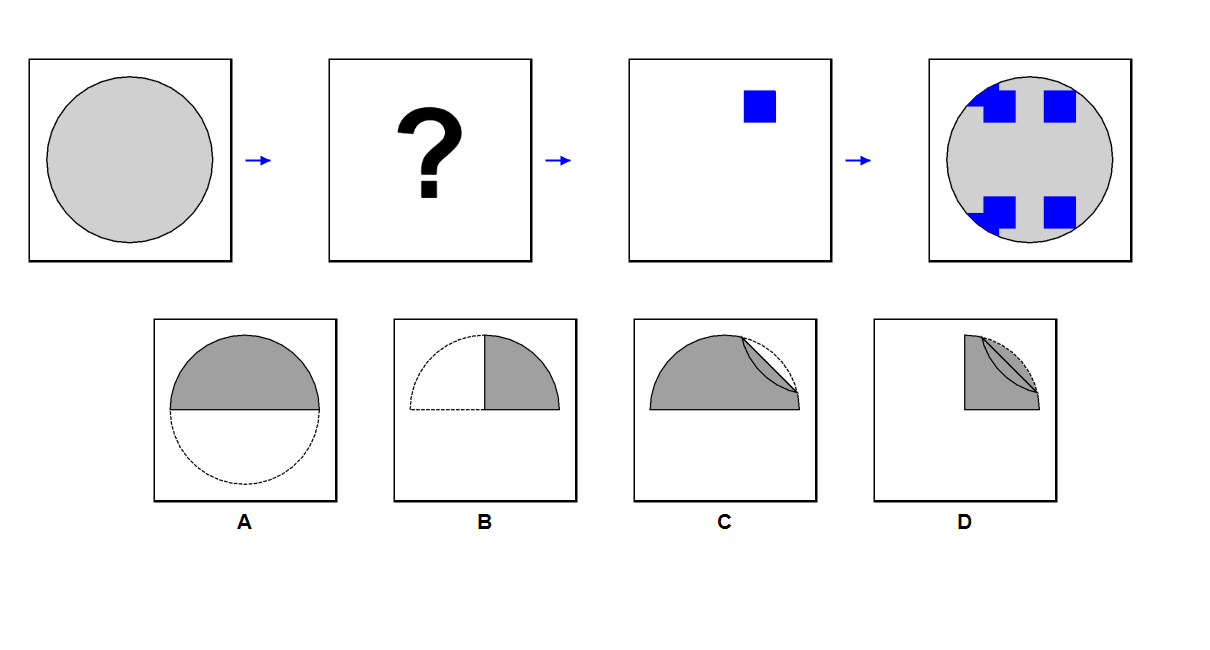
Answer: C